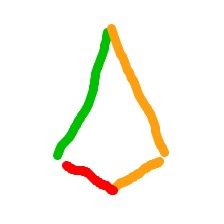
Shape: kite